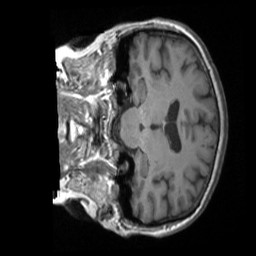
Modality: T1w
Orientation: coronal
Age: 55
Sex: female
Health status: ill
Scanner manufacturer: siemens
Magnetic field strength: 3 T
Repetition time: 1.9 s
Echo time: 0.00247 s